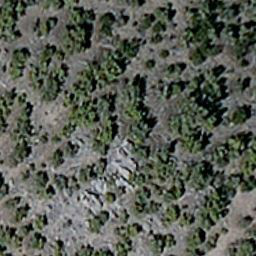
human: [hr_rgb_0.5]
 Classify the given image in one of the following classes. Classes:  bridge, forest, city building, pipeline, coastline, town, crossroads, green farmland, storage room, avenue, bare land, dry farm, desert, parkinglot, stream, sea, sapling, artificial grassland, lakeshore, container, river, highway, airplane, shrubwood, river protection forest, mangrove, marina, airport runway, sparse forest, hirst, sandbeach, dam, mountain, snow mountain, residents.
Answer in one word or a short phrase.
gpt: sparse forest